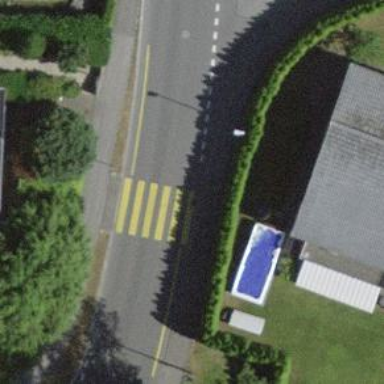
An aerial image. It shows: Kerb barrier.